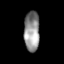
Tissue: skin
Cell type: T cells
Senescence score: 0.7109
Nuclear area (px): 608
Mean DAPI intensity: 145.832